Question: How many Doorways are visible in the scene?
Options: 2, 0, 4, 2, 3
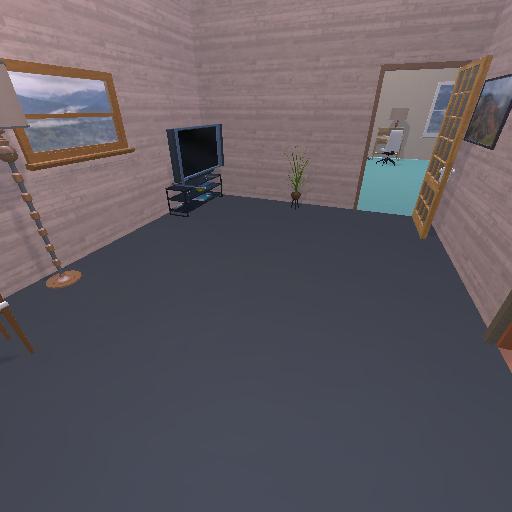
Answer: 2